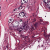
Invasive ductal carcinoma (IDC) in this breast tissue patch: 1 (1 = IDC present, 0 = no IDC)